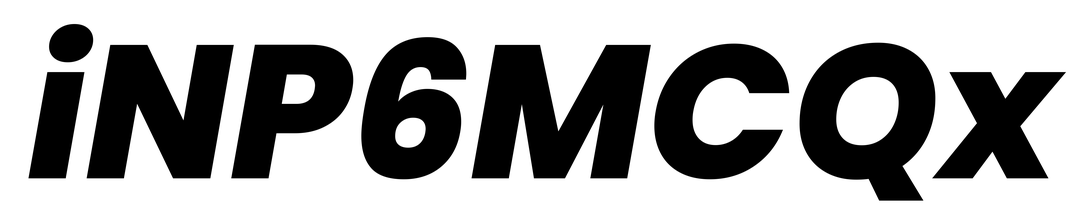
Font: Poppins-ExtraBoldItalic